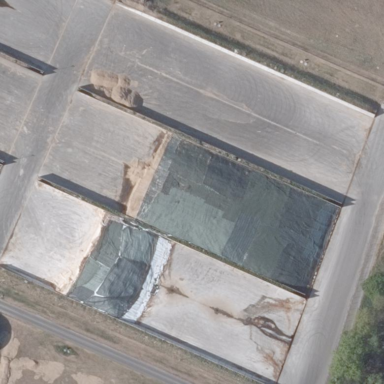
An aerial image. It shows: Bunker silo.